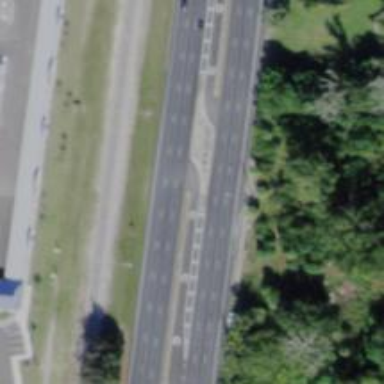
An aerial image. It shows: Primary link highway.